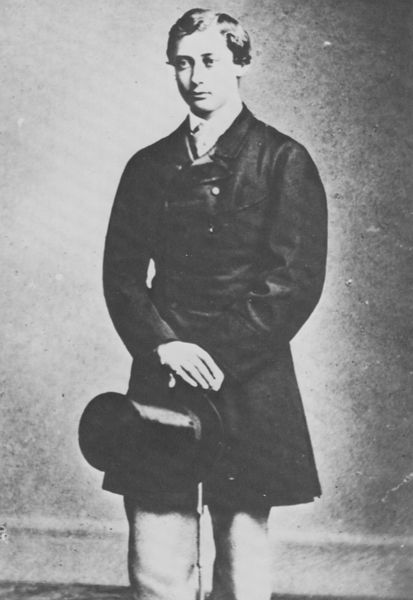
Titel: Edward, Prinz von Wales
Künstler: Mathew B. Brady
Schlagwörter: hand, kopf, mann, schatten, weiß, finger, frisur, grau, haar, hell, hintergrund, hut, licht, mund, nase, ohr, raum, schwarz, stirn, blick, rock, zylinder, anzug, blond, hemd, hose, jacke, jung, wand, arme, augen, falten, gesicht, halten, kragen, stehen, bildnis, herr, hände, portrait, porträt, schauen, auge, haare, mantel, pose, stehend, england, knopf, lippen, locken, scheitel, stock, füße, gehstock, frack, krawatte, ernst, seitenscheitel, brauen, glanz, junge, knöpfe, gehrock, jackett, foto, fotografie, photographie, knabe, schwarzweiß, bürgertum, posieren, photo, biedermeier, kravatte, jüngling, schlips, junger mann, rasiert, brav, dandy, reflex, aufnahme, joppe, doppelreiher, oscar wilde, fußleiste, neunzehntes jahrhundert, gewellte haare, scwarz weis, hylinder, kurzharrschnitt, zylinder schwarz weiß